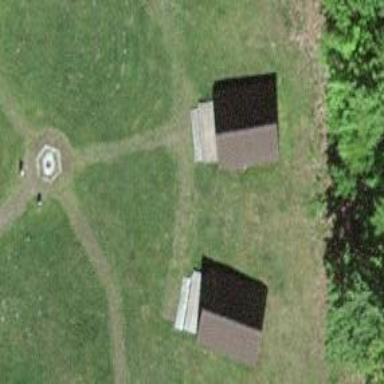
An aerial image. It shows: Path with surface of grass pavers.